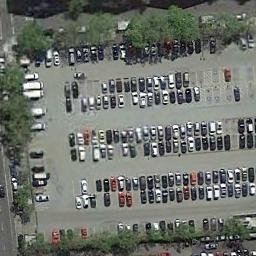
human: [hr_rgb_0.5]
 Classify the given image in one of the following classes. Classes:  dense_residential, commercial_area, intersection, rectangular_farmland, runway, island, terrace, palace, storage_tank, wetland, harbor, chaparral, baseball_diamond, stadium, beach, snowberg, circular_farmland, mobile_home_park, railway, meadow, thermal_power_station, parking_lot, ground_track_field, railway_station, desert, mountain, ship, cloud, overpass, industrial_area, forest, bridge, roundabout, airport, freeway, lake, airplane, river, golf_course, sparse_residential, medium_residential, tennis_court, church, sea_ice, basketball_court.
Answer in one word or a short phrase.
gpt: parking_lot